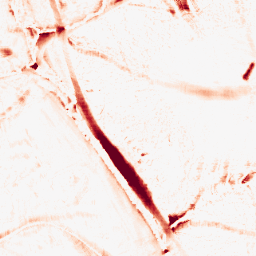
Category: morphological
Decomposition family: morphological_ellipse
Decomposition parameters: operation: opening
width: 20
height: 20
Upsampling method: sinc_blackman
Upsampling parameters: scale: 8
kernel_size: 16
Upsampling scale: 8